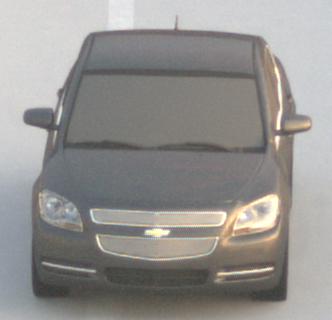
Make: Chevrolet
Model: Malibu 2.4
Detailed model: Malibu
Model produced from: 2012/07
Model produced until: 2014/08
Doors: 4
Color: gray
Road condition: dry road
Daytime: dawn
Contrast: medium contrast